Aerial crown-view tile of a tropical tree (Barro Colorado Island, Panama), acquired 20240611:
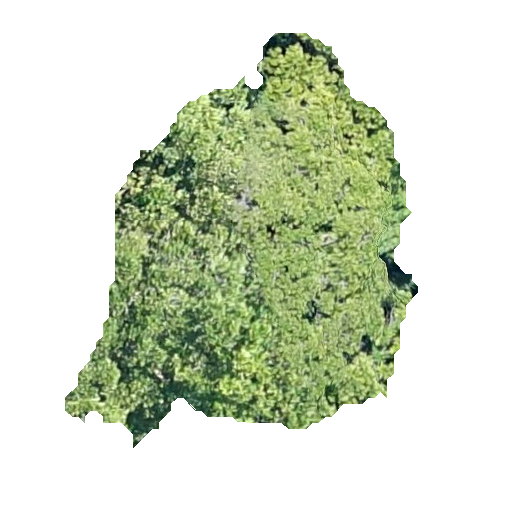
Species: Anacardium excelsum
GBIF accepted scientific name: Anacardium excelsum
Crown area: 146.41 m²